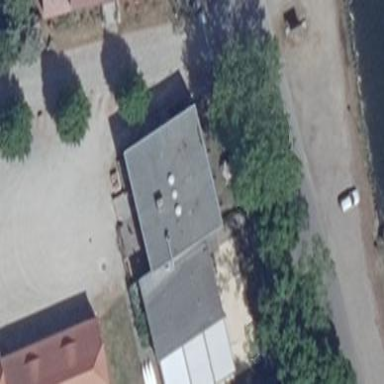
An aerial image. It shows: Building that houses restaurant.